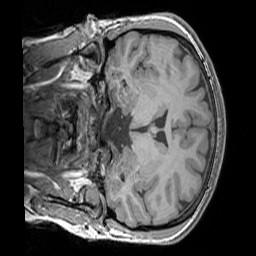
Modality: T1w
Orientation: coronal
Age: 24
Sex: female
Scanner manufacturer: siemens
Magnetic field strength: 3 T
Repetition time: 1.83 s
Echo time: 0.00303 s